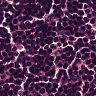
Metastatic tissue present: no